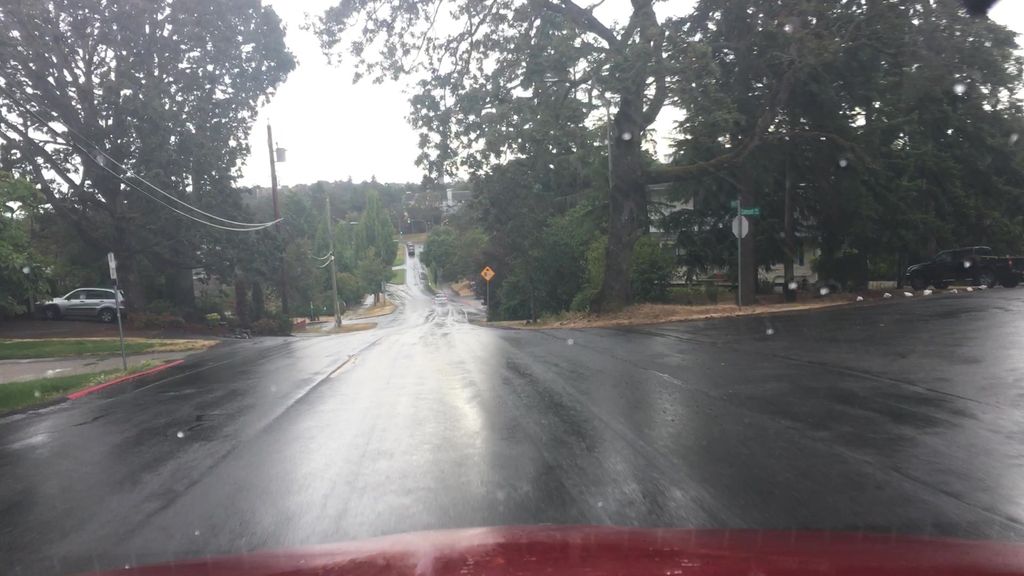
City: victoria